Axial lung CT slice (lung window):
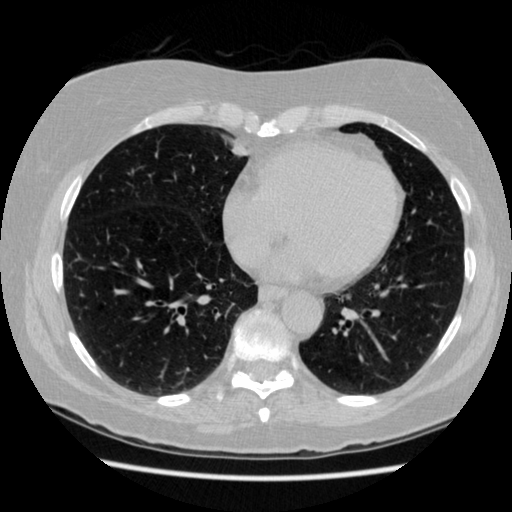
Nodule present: no